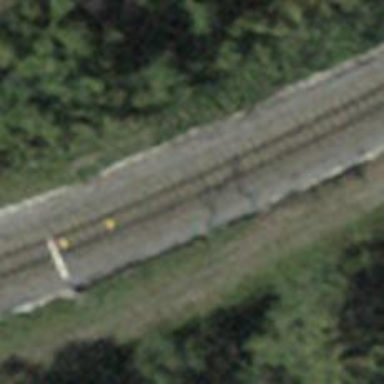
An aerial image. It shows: Narrow-gauge railway track with electrified contact line. The railway has one track.